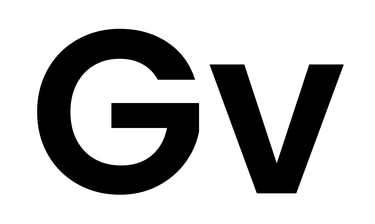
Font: Poppins-SemiBold